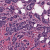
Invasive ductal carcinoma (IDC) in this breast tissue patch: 1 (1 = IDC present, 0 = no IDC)